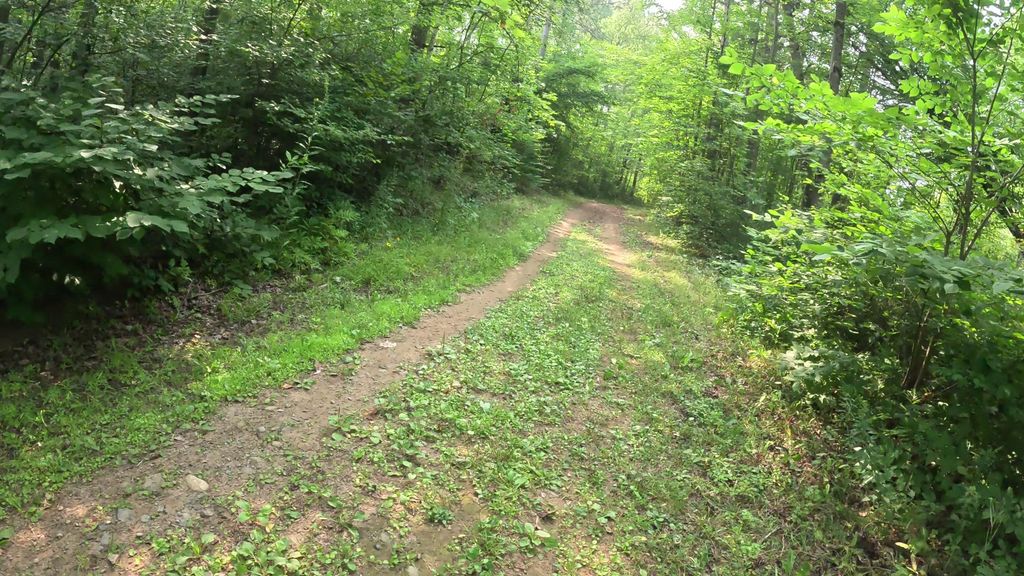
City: ottawa-gatineau